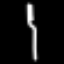
Label: fork